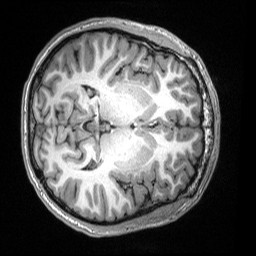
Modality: T1w
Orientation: axial
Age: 22
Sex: male